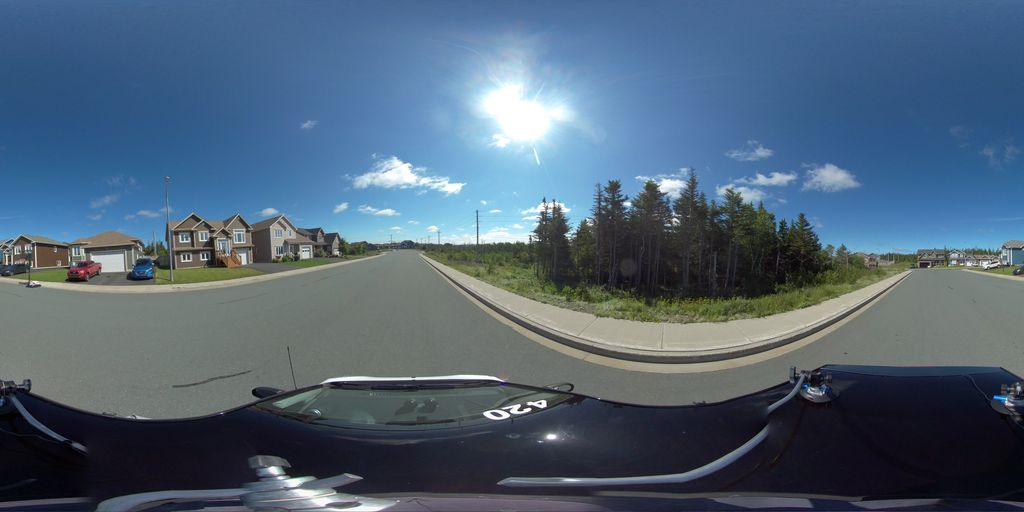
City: st_johns